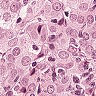
Metastatic tissue present: yes